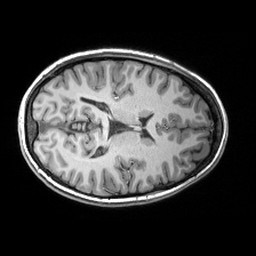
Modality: T1w
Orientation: axial
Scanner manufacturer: siemens
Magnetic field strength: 3 T
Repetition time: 2.53 s
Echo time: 0.00299 s